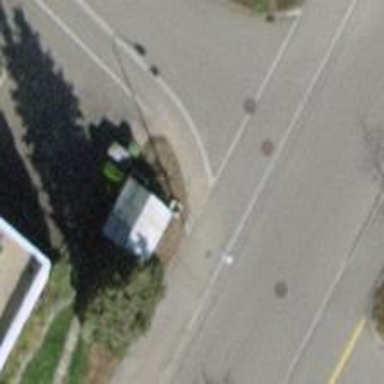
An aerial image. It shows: Sidewalk along the footway.